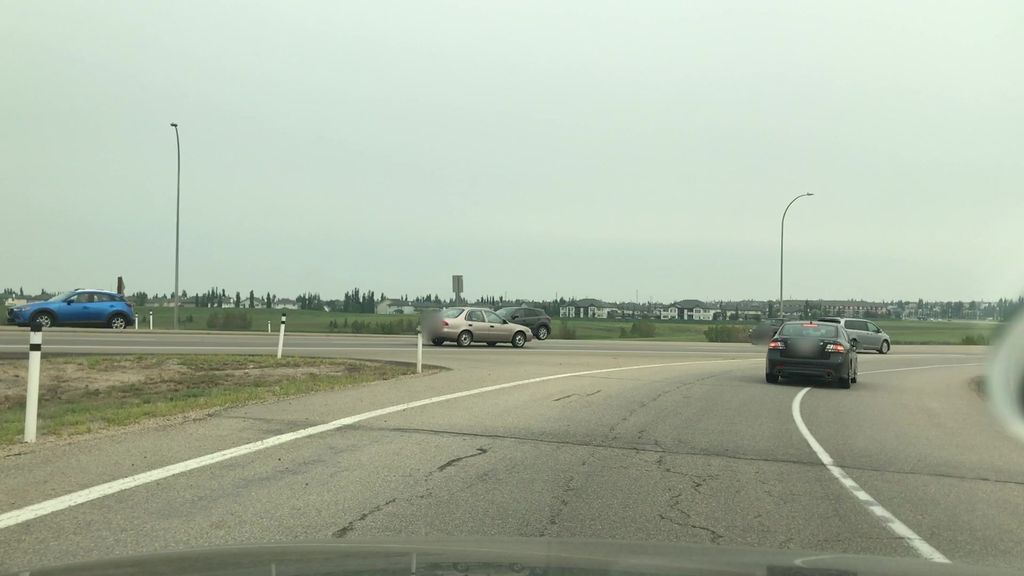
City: edmonton